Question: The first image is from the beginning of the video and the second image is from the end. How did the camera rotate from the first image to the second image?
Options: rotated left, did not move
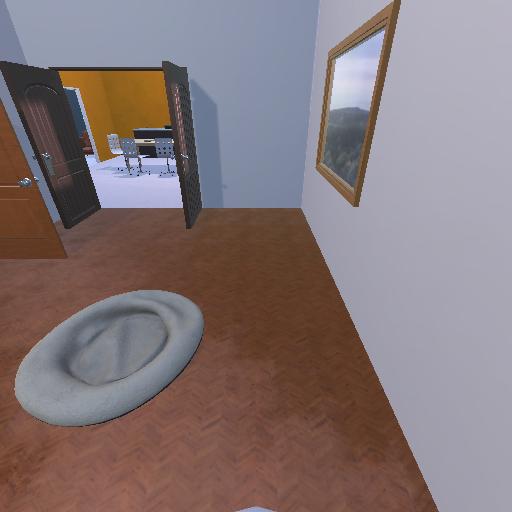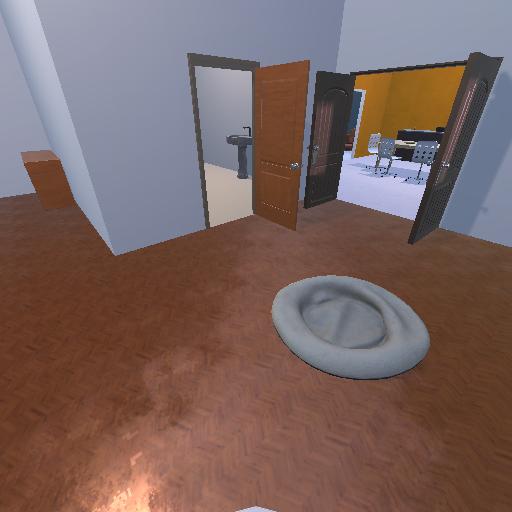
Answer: rotated left